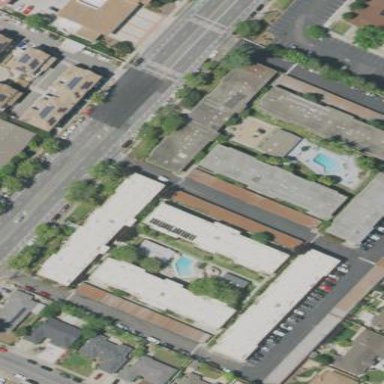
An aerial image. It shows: Residential area with apartments.